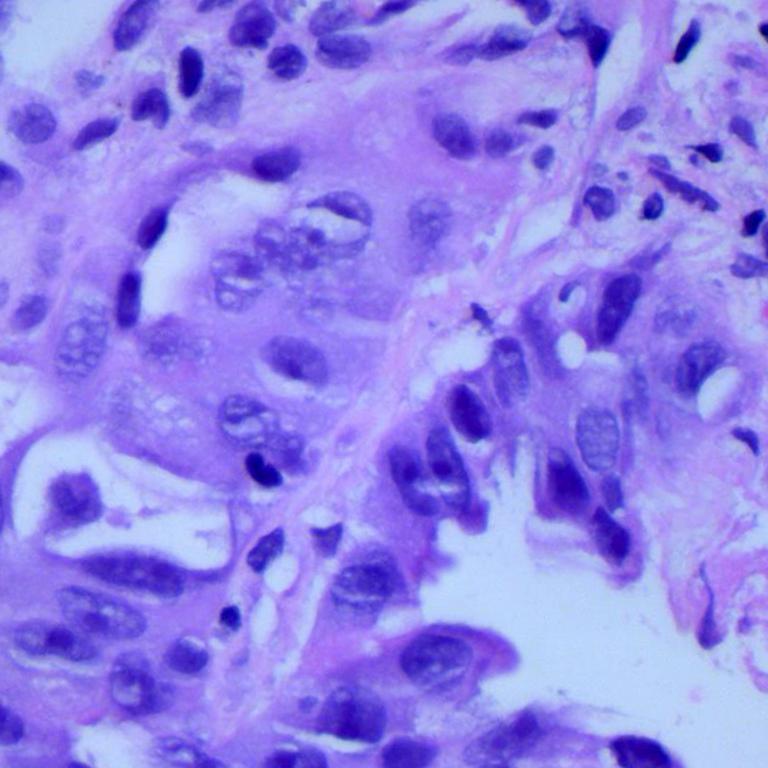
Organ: lung
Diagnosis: adenocarcinomas